Question: Here is how my graph looks like:

I wan't the y axis to have an interval of 50 so i try doing this:
'''
var axisSet: CPTXYAxisSet = CPTXYAxisSet(layer: graph.axisSet)
var y = axisSet.yAxis
y.majorIntervalLength = 50
'''
But majorIntervalLength doesn't seems to exist
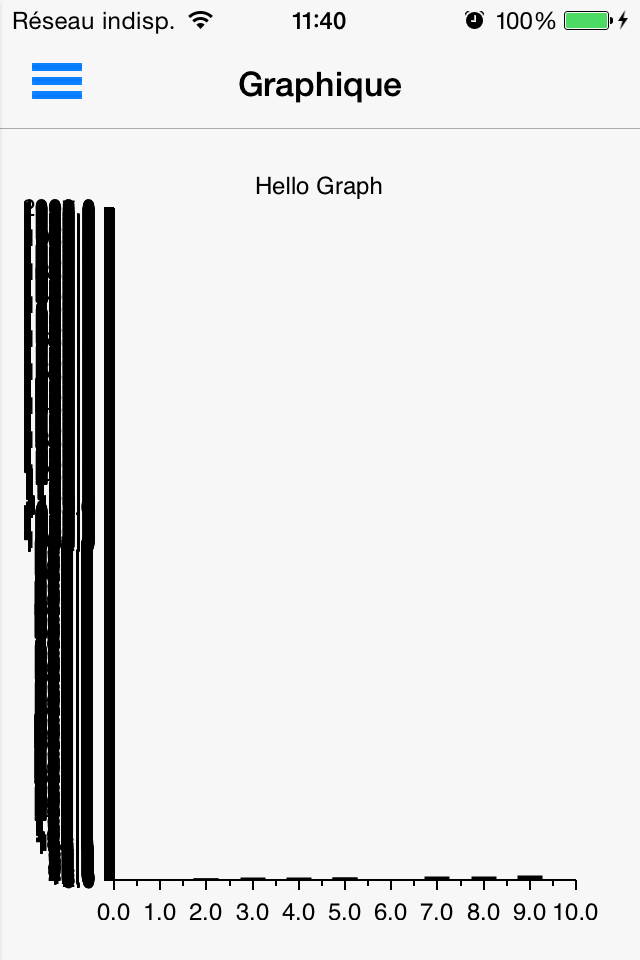
Answer: Swift doesn't support 'NSDecimal' values. We've made some changes to the Core Plot API, replacing 'NSDecimal' with 'NSDecimalNumber'. The changes are on the 'release-2.0' branch and not in a release package yet. See <URL> for more discussion of the issue.